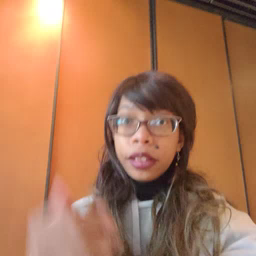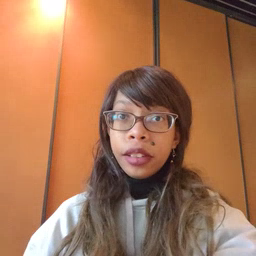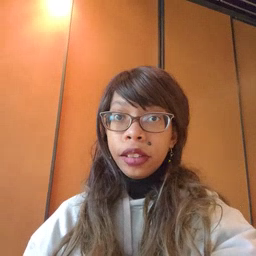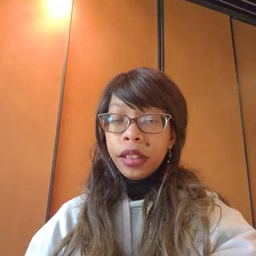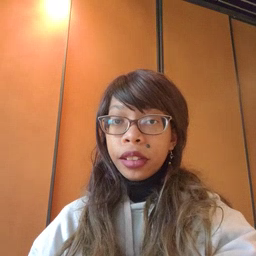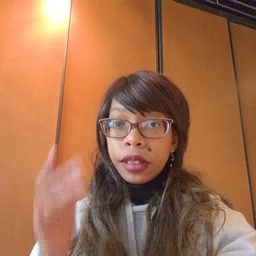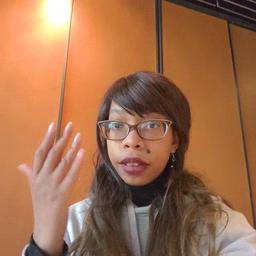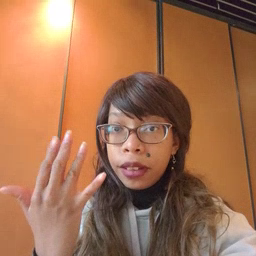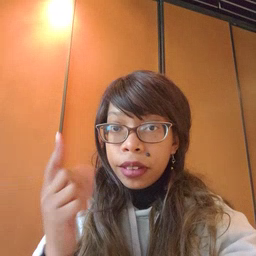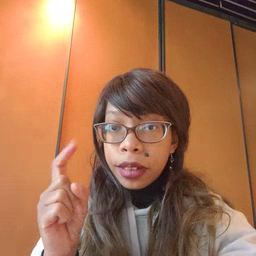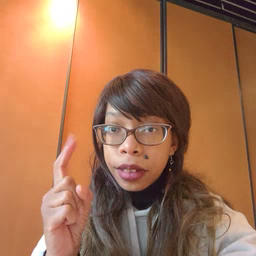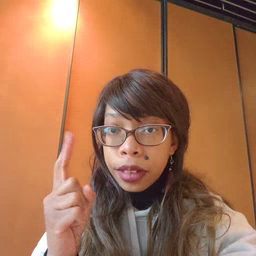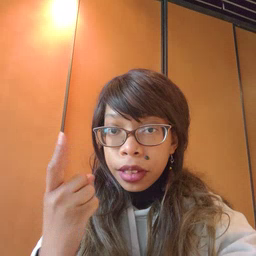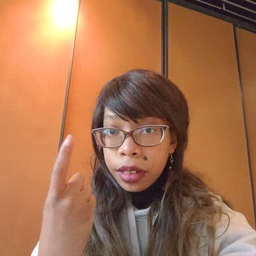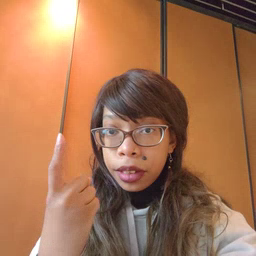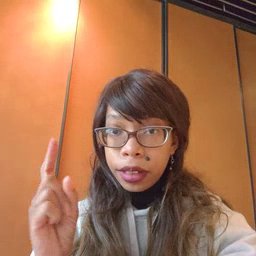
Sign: finger